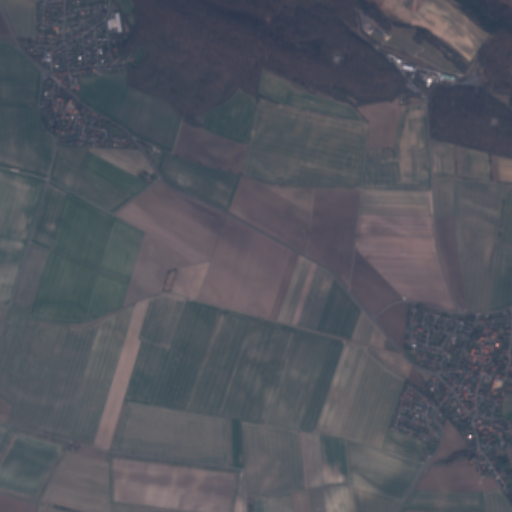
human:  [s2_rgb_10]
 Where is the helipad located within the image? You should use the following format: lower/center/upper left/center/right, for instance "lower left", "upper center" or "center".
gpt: The helipad is located in the upper right of the image.
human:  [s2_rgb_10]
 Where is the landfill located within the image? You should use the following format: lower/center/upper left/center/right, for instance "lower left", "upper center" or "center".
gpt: The landfill is located in the upper right of the image.
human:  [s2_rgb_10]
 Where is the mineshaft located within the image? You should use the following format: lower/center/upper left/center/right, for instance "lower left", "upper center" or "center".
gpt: The mineshaft is located in the upper right of the image.
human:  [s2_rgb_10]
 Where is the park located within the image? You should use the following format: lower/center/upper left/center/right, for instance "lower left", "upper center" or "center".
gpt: The park is located in the upper left of the image.
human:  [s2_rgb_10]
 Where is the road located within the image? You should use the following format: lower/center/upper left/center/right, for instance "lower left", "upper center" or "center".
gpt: There is no road in the image.